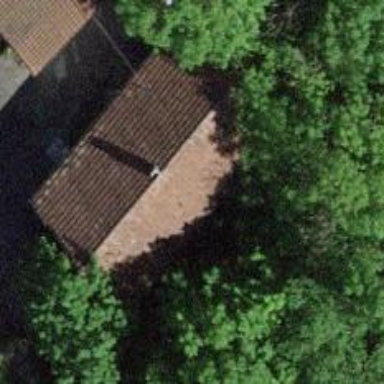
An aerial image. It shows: Gabled roof on residential building.